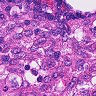
Metastatic tissue present: no